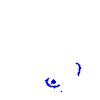
Particle: pion